Question: Can i create img map and then add several click event?
for example this img-
I have 4 area for event top-left, top-right etc.
How i can do this?

I need something like tag map on HTML.
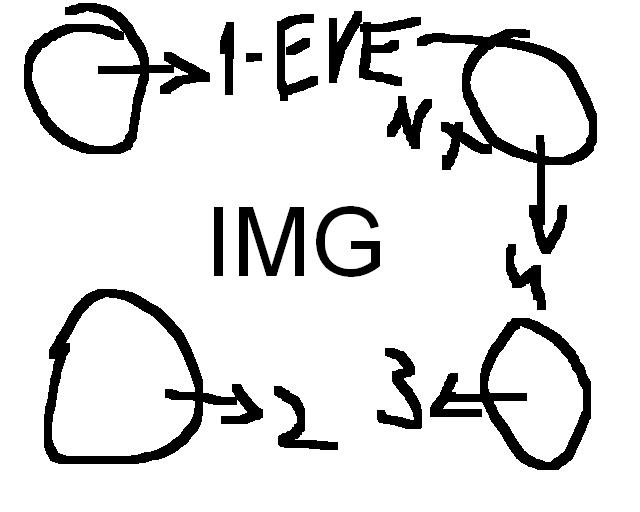
Answer: Another approach would be to set the buttonMode to true on your image, add a click handler to it, then check if the point that got clicked is in any of the particular areas you care about. Hope that helps.